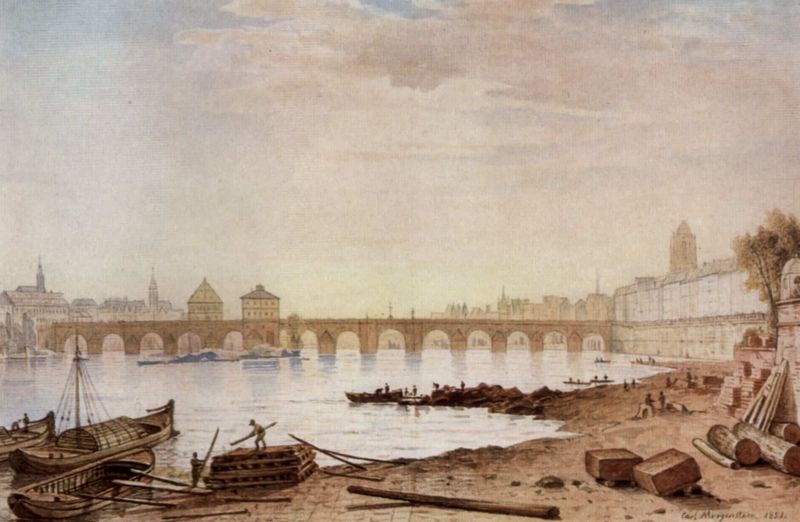
Titel: Frankfurt am Main, Mainbrücke von Osten
Künstler: Carl Morgenstern
Standort: Frankfurt (am Main)
Institution: Historisches Museum
Schlagwörter: baum, blau, gemälde, himmel, mann, meer, schatten, wasser, weiß, wolken, aquarell, baumstämme, bäume, fluss, impressionismus, landschaft, menschen, ocker, sand, see, stadt, ufer, braun, frankreich, grau, hell, hintergrund, holz, licht, männer, paris, zeichnung, dach, gebäude, haus, wolke, beige, wand, mensch, stein, steine, signatur, baumstamm, dämmerung, erde, ferne, horizont, häuser, morgen, spiegelung, stamm, brücke, gewässer, kanal, kirche, insel, land, realismus, boot, boote, kahn, ruder, turm, schiff, schiffe, segel, strand, ansicht, bogen, fassade, kisten, ort, pflaster, venedig, holzplanken, fischer, mast, segelschiff, datierung, verlassen, giebel, mauer, dunst, nebel, arbeiter, beladen, hafen, kähne, ladung, rundbogen, seine, werft, hafenmauer, kai, strom, holzstämme, planken, stämme, pastellfarben, balken, bretter, jahreszahl, anlegen, bucht, segelboote, ozean, kirchen, bögen, antike, türme, fracht, brett, matrose, palette, arkaden, gemäuer, gut, floss, rundbögen, spiegelungen, viadukt, fähre, matrosen, löschen, bote, sklaven, hafenbecken, hubert robert, bauten, häuserzeile, lasierend, würzburg, botte, reduzierte farbpalette, frachtkahn, blöcke, regensburg, bohle, holzklotz, ausladen, verladen, ballen, gebüude, reede, danzig, verladung, trm, bootsbau, beladung, lehm boden, marienburg, shiffswerft, boog, fassadenn, apedukt